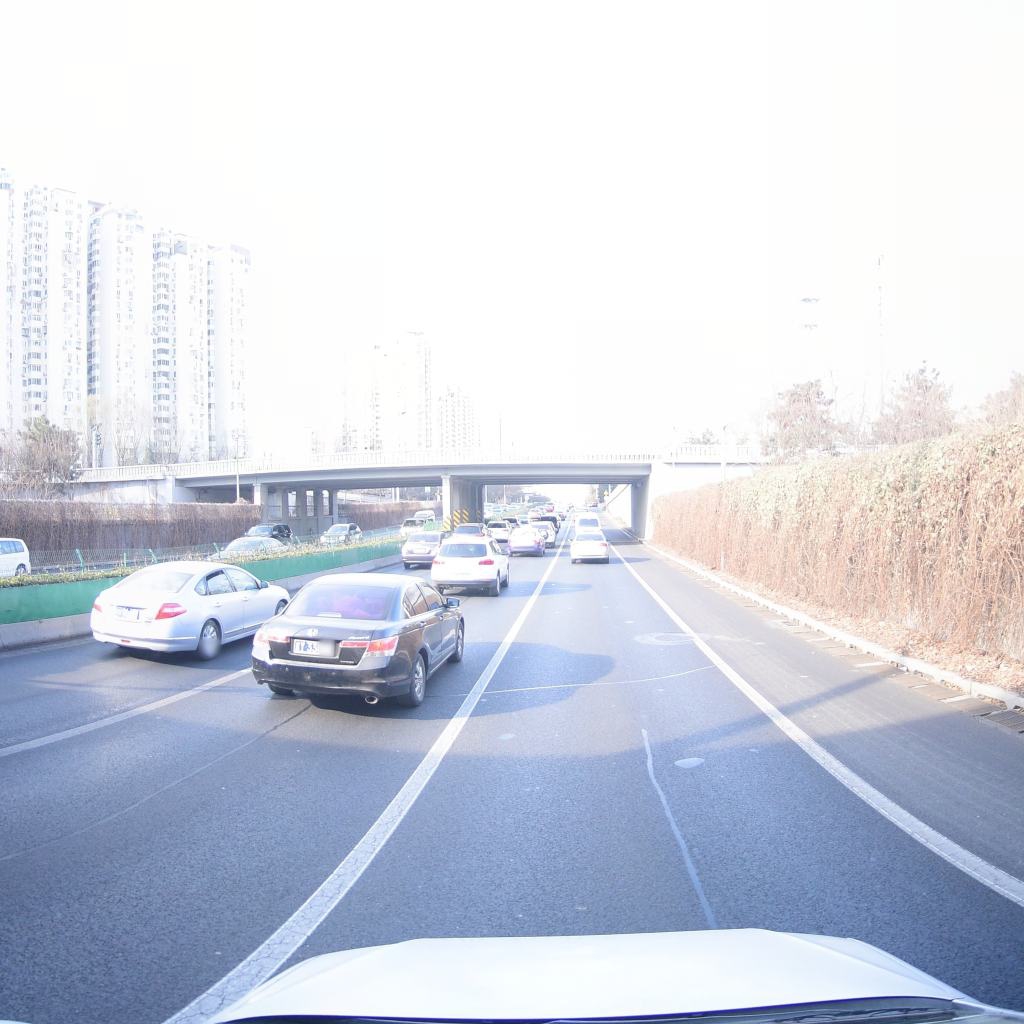
Region: Fengtai
Road damage annotations: transverse patch, longitudinal patch, longitudinal patch, manhole cover